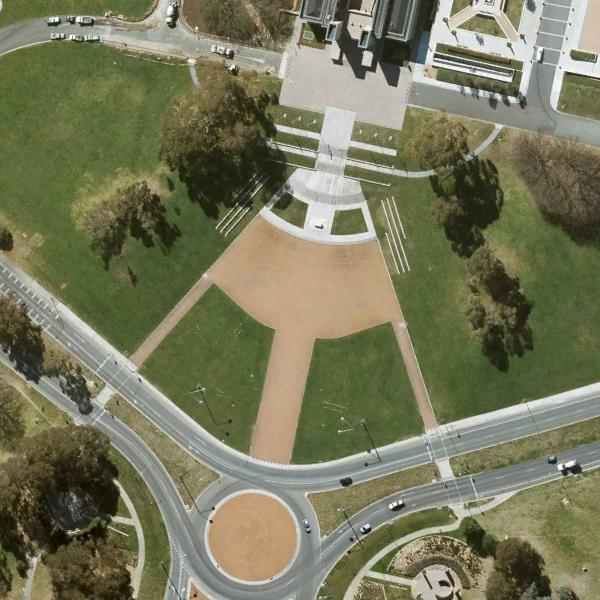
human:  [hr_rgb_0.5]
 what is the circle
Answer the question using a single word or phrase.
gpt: roundabout